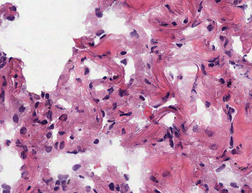
Tumor epithelial tissue: no
Tumor-associated stroma tissue: no
Normal tissue: yes